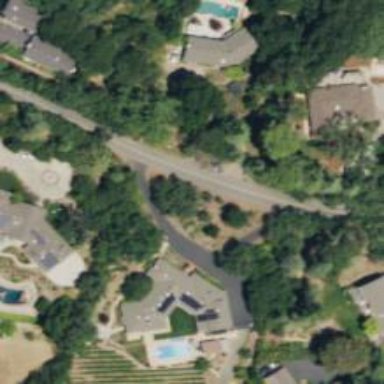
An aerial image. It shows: Driveway.